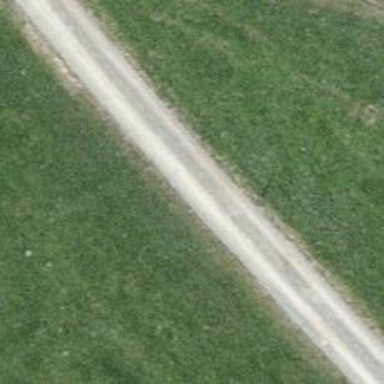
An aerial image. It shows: Track with grade2 tracktype.